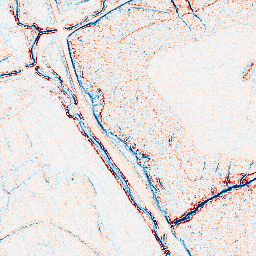
Category: edge_preserving
Decomposition family: anisotropic_diffusion
Decomposition parameters: iterations: 5
kappa: 30
gamma: 0.1
Upsampling method: sinc_hamming
Upsampling parameters: scale: 8
kernel_size: 16
Upsampling scale: 8